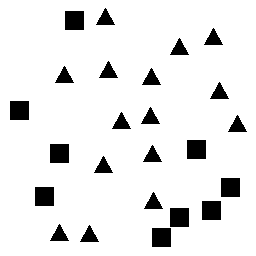
Squares: 9
Triangles: 15
Stars: 0
Total shapes: 24